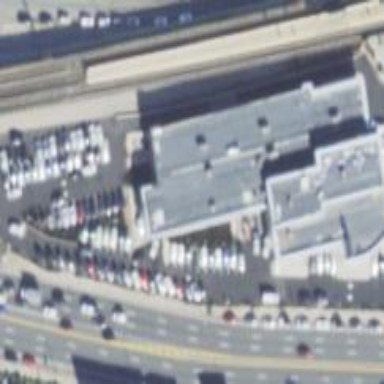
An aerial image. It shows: Car shop building.